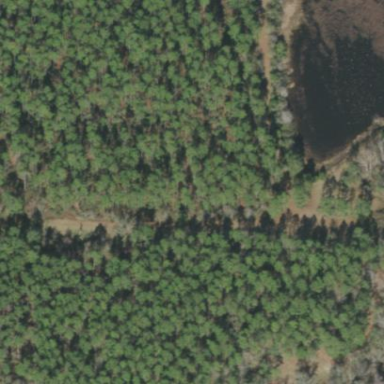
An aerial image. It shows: Forest area dominated by needle-leaved trees.